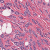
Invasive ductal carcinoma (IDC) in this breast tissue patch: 1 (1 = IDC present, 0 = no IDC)